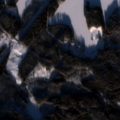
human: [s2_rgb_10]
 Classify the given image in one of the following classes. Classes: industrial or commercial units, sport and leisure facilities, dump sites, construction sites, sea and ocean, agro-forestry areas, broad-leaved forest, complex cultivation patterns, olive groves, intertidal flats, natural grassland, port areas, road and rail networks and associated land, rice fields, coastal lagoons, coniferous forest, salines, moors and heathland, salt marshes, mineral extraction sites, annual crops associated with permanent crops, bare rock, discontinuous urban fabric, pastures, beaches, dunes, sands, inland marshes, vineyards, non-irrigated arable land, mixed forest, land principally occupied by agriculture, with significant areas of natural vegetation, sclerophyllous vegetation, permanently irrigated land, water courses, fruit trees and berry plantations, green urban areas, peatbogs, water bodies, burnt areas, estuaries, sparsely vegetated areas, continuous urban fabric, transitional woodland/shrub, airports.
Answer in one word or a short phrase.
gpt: coniferous forest, mixed forest, water bodies